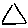
Label: triangle